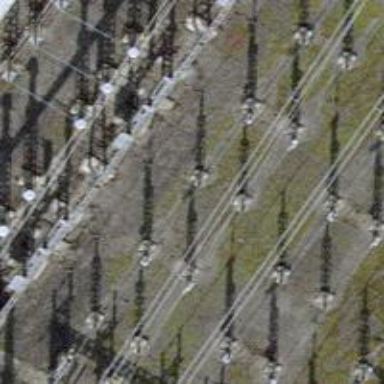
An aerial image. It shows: Power line carrying busbar.